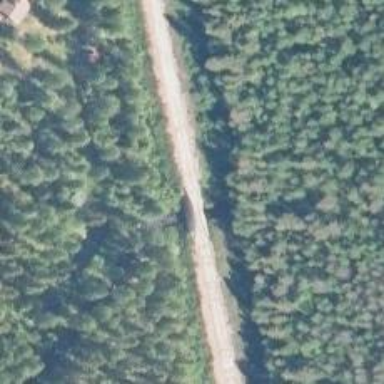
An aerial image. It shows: Bridge carrying railway with B1 track class.